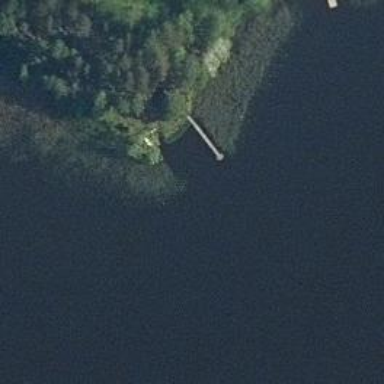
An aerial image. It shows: Man-made pier.